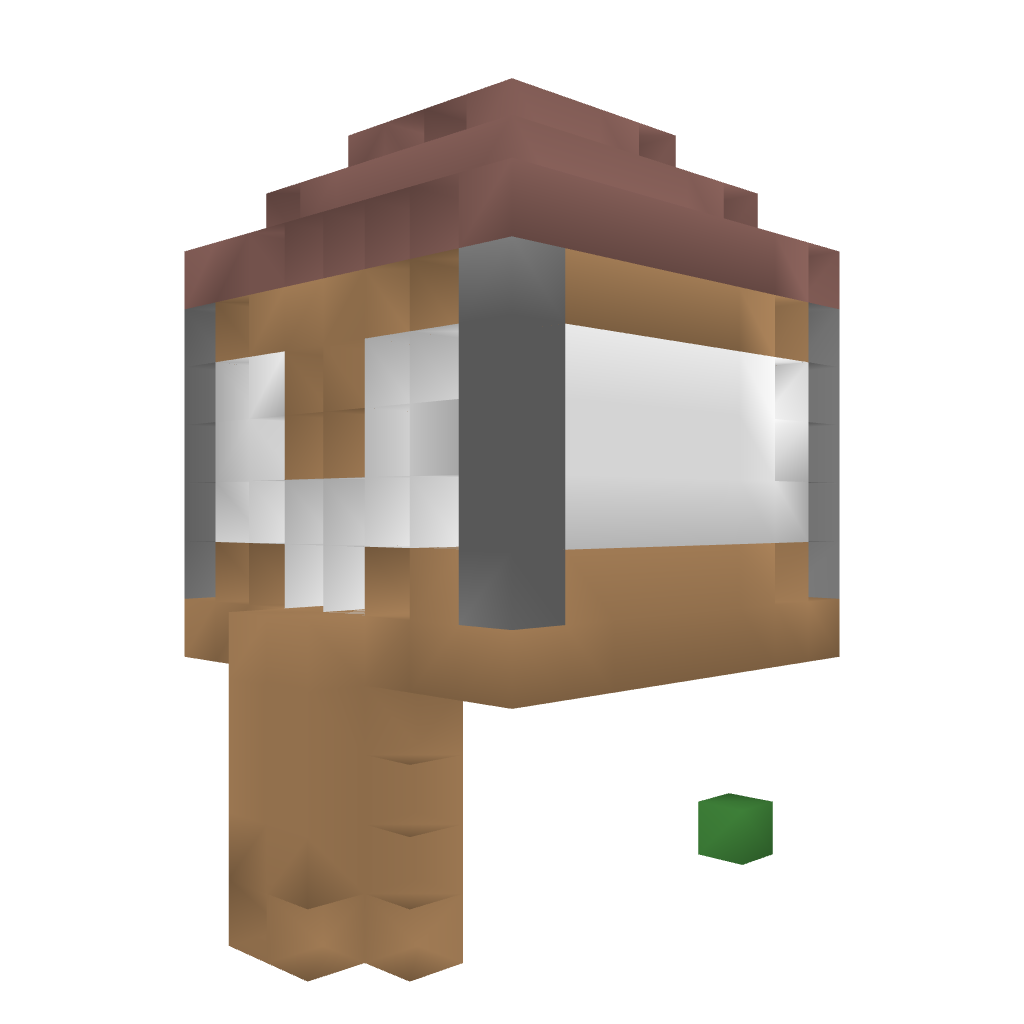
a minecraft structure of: Skull House bad low quality